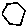
Label: hexagon